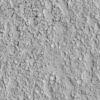
Label: not_dusty